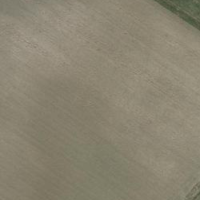
EUNIS habitat code: 52
Species observed at this site:
Rumex crispus